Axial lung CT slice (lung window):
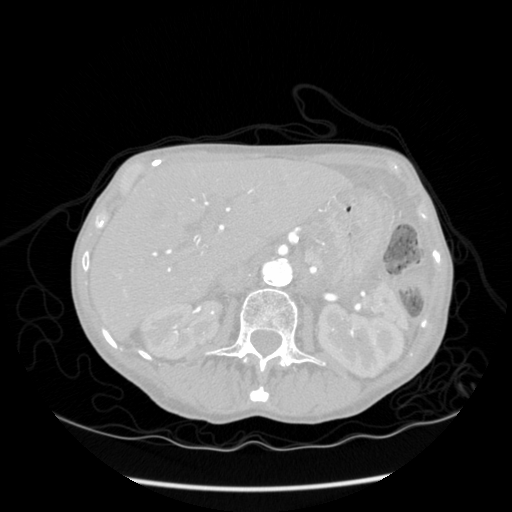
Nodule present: no